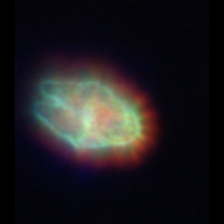
Taxon: Akashiwo
Group: Dinoflagellates